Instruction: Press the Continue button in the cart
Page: cart
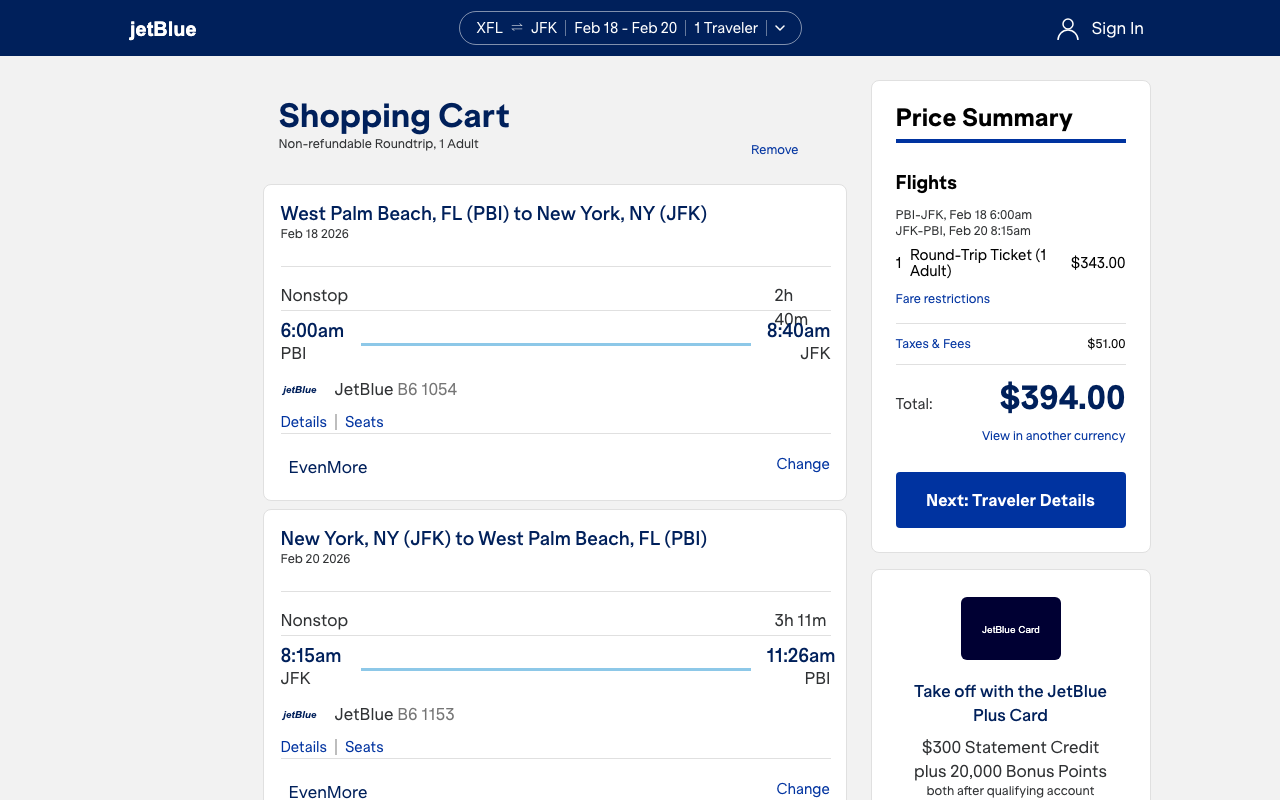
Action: click